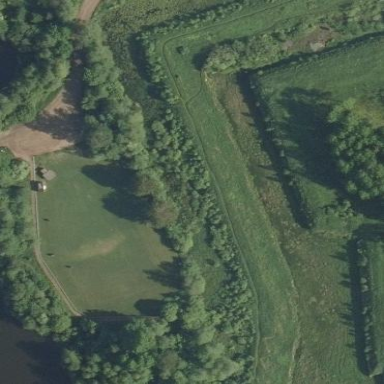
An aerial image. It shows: Area covered with grass.